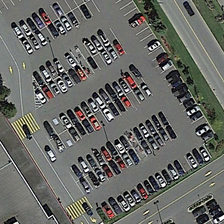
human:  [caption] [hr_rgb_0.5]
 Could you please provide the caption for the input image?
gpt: there are many cars on the road .

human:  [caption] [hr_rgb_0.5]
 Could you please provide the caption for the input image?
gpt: there are many cars parked in the parking lot .

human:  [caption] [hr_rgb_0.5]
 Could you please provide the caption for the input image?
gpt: there are many cars parked in the parking lot .

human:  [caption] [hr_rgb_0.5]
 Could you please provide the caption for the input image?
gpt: there are many cars on the road .

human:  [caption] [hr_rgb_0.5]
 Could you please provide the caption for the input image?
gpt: there are many cars parked in the parking lot .